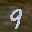
Label: 9